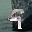
Label: 9